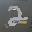
Label: 2